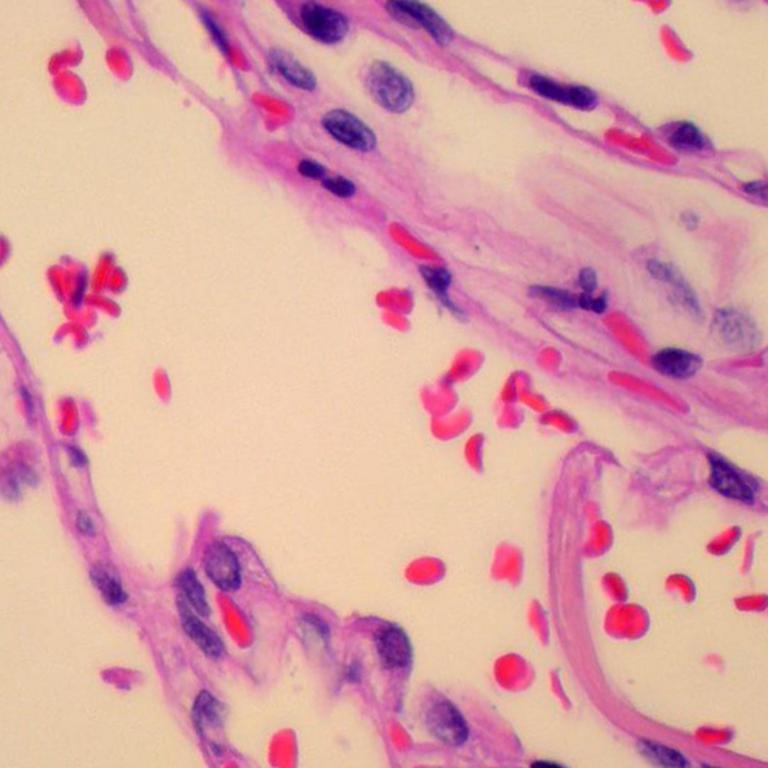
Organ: lung
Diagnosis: benign